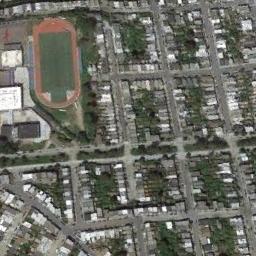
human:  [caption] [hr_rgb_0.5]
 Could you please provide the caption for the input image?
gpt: The ground track field is on a block and is surrounded by some trees and houses arranged neatly .

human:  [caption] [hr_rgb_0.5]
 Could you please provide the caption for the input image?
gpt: A track and field is built in the middle of a residential area, Surrounded by a lot of vegetation .

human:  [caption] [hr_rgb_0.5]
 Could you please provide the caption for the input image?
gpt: There are many buildings next to the ground track field .

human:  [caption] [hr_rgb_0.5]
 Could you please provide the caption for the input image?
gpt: There is a building next to the track and field .

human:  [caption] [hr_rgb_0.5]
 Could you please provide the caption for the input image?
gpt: There are many buildings near the ground track field .